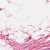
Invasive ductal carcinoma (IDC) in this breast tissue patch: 0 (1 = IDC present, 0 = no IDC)